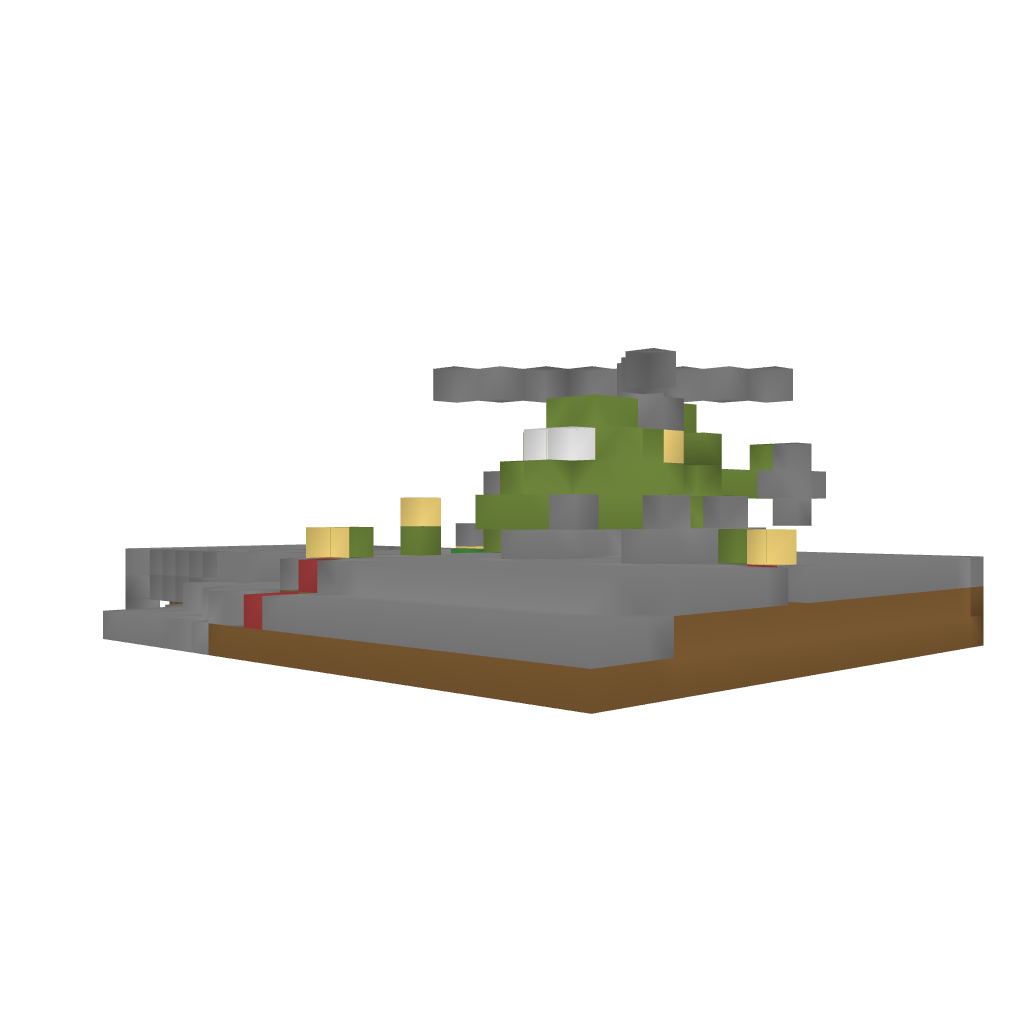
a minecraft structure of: Chopper Scene 3 blocks of earth with a green chopper